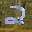
Label: 2